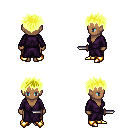
a pixel art fantasy rpg character, female body template, human, dark skin, purple robe, robe skirt, gold bedhead hairstyle, gold boots, dagger, four views (front, back, left, right), 2x2 character sprite sheet, small pixel art, hard edges, no anti-aliasing